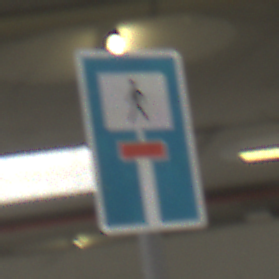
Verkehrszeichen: SackgasseFussgaengerDurchlaessig
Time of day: Midday
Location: Roofed (Urban)
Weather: Overcast
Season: NotSpecified
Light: Artificial